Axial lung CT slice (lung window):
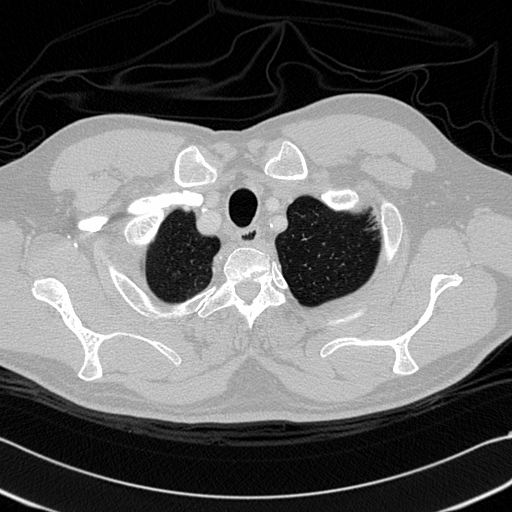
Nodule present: no